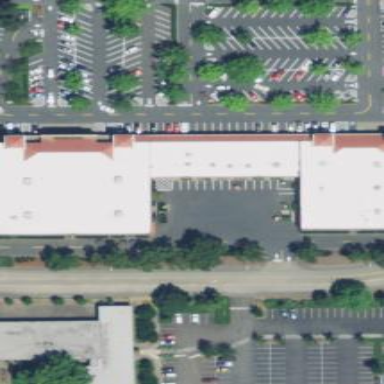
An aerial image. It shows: Department store building.